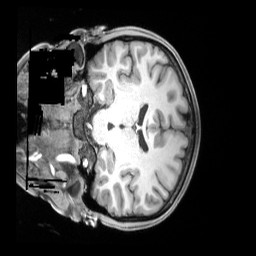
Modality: T1w
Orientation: coronal
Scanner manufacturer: siemens
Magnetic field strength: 3 T
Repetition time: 2.5 s
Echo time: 0.00218 s